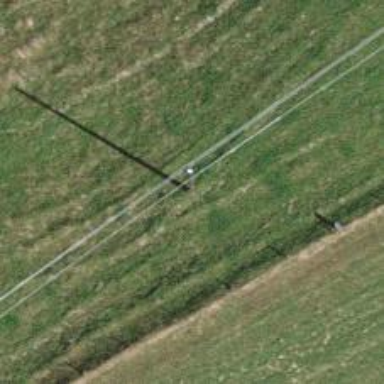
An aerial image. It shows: Utility pole in the area.